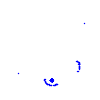
Particle: proton